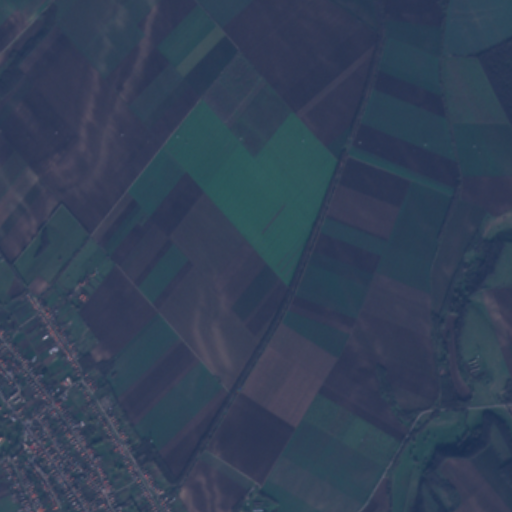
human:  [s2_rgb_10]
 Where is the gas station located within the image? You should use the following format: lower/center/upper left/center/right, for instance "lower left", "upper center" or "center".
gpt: The gas station is located in the lower left of the image.
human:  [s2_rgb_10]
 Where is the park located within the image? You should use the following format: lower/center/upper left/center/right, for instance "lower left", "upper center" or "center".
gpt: The park is located in the lower left of the image.
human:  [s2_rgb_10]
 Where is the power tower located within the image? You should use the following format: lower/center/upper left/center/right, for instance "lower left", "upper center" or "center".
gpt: The power tower is located in the upper of the image.
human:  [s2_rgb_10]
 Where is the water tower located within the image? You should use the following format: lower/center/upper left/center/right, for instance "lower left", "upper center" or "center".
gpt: The water tower is located in the lower left of the image.
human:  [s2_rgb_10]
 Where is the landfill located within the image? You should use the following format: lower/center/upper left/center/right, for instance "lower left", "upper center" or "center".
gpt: There is no landfill in the image.